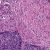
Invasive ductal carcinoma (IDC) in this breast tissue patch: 1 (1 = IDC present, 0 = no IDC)